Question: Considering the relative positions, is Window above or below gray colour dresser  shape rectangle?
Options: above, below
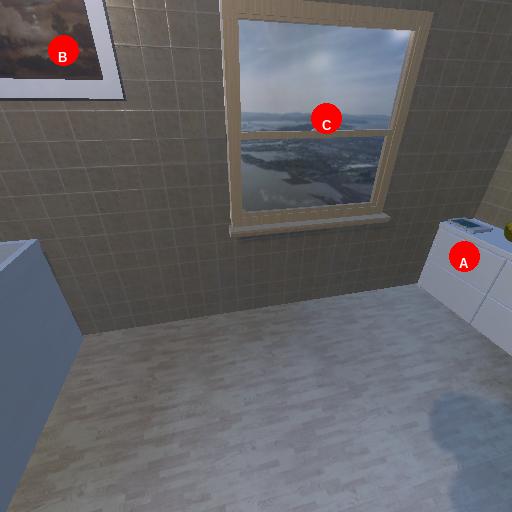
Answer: above